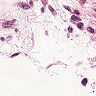
Metastatic tissue present: no